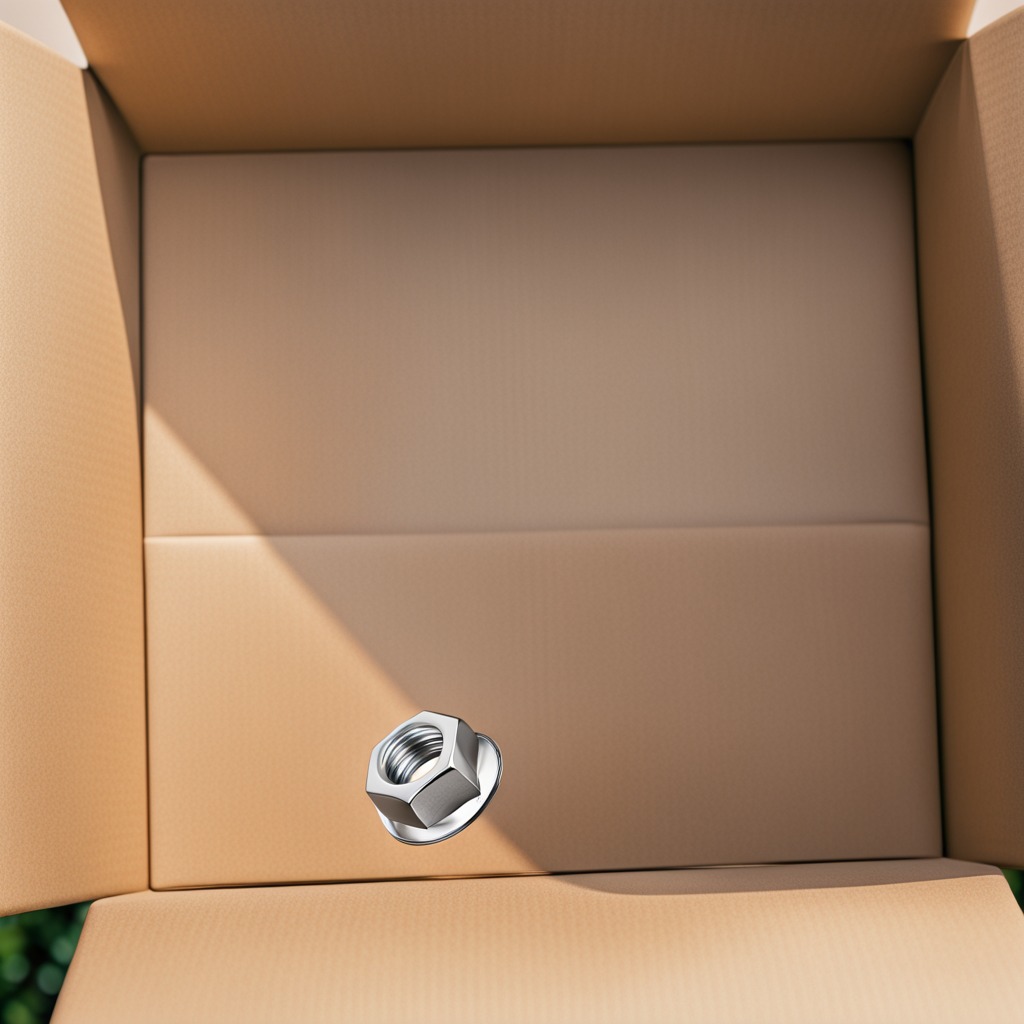
A metal nut is lying on the cardboard box surface in an outdoor workshop during daytime bright natural light soft shadows slightly creased but